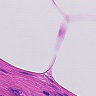
Metastatic tissue present: no